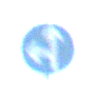
Verkehrszeichen: VorgeschriebeneFahrtrichtungGeradeausOderLinks
Umgebung: Outdoor, Nature
Tageszeit: MorningAfternoon
Wetter: Clear
Licht: Natural
Jahreszeit: Autumn
Kontrast: HighContrast